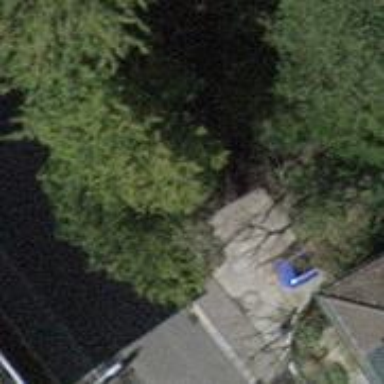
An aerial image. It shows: Retaining wall.